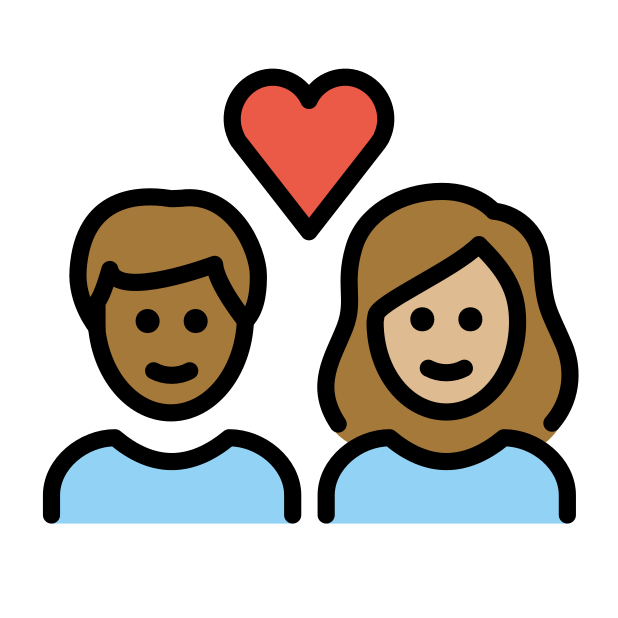
couple with heart: person, person, medium-dark skin tone, medium-light skin tone